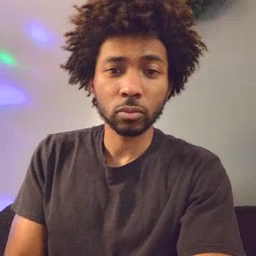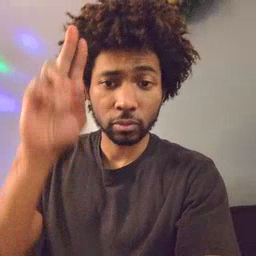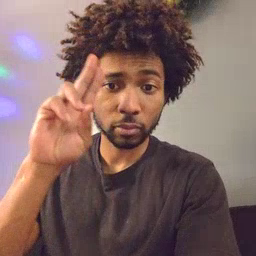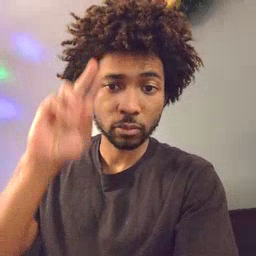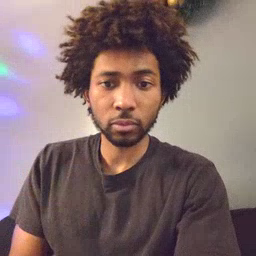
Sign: uncle